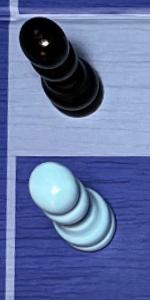
Label: Pawn_White